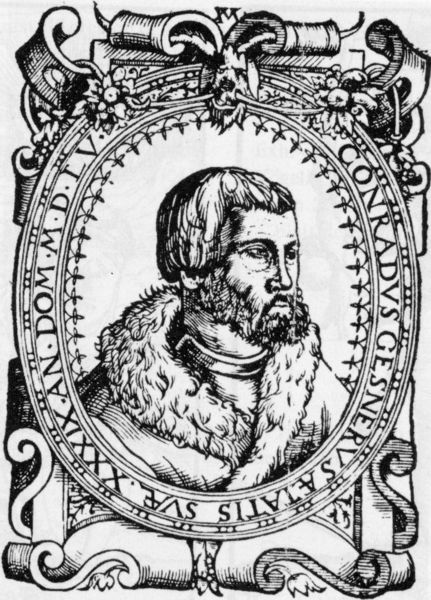
Titel: Bildnis des Conrad Gessner
Künstler: Jos Murer
Institution: (Seriendruck)
Schlagwörter: mann, weiß, blume, blumen, haar, nase, ohr, profil, schwarz, skizze, stirn, zeichnung, blick, obst, muster, ornament, schleife, bart, mütze, augen, bärtig, böse, gesicht, kragen, pelz, rahmen, vollbart, bild, bildnis, portrait, porträt, ferne, haare, mantel, renaissance, kreis, oval, rund, tondo, früchte, ranken, fell, schrift, man, grafik, graphik, könig, ernst, inschrift, büste, grimmig, ornamente, verzierung, stuck, dreiviertelansicht, sein, tulpe, buch, medaillon, dom, druck, schwarzweiss, druckgrafik, stich, wappen, schnörkel, pfarrer, halbprofil, gelehrter, schnecken, kupferstich, herscher, tonsur, latein, konrad gesner, reformation, medaillion, humanist, seriendruck, rollwerk, beschlagwerk, conrad, conradus, pelz kragen, konrad, gesic, gesner, schnörker, nn, prelat, verzieht, gessner, #condrad, pfell